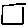
Label: square